Field crop: maize
Growth stage: 2
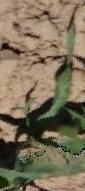
Species: maize